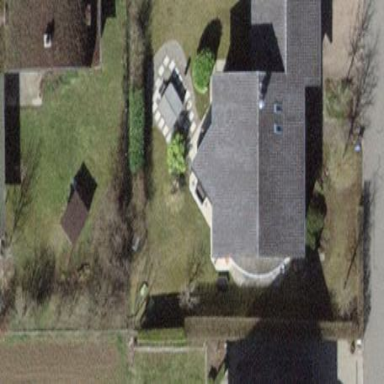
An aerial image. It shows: Gabled roof house.